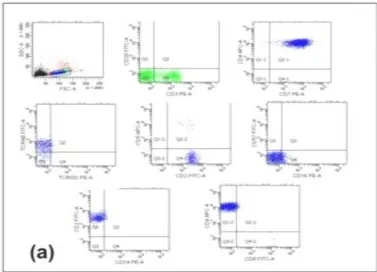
Flow cytometric dot plots of case of. T-PLL: Positive markers are- CD3, CD4, CD7, CD2, and ,TCR-alpha/beta.
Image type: pathology (fish)